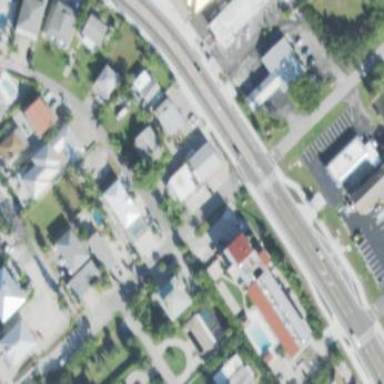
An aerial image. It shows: Commercial area featuring motel.